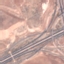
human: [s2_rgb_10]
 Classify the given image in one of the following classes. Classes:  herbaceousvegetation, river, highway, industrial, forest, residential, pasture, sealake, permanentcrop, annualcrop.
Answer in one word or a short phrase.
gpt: Highway